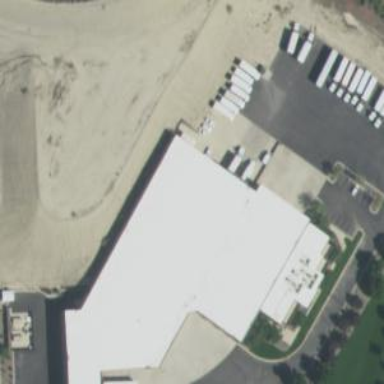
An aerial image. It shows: Warehouse.